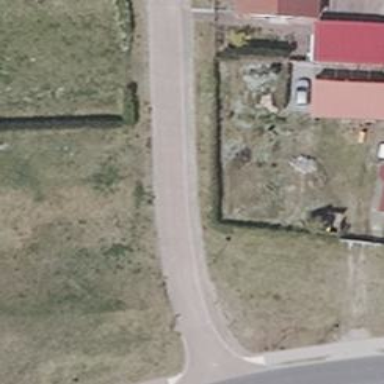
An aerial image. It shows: Residential road with sidewalk on the left.